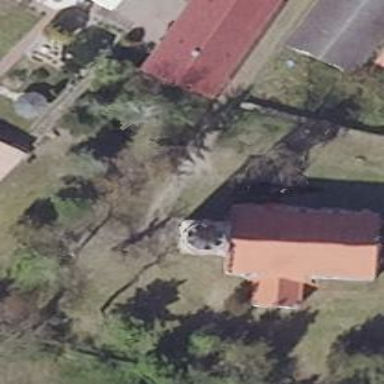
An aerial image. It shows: Bell tower classified as man-made tower.